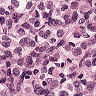
Metastatic tissue present: yes